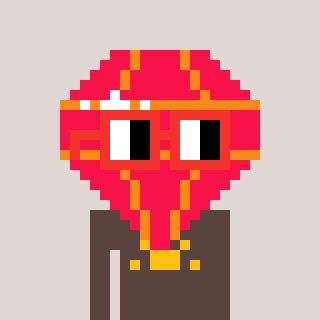
a pixel art character with square red glasses, a red diamond-shaped head and a darkbrown-colored body on a warm background